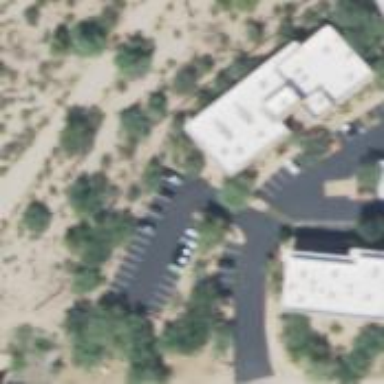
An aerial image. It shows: Commercial building housing veterinary clinic.